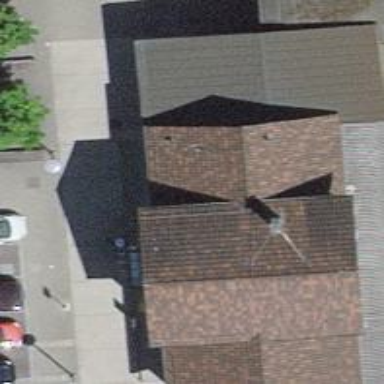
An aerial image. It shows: Building with ridge on the roof.